【题型】填空题　【知识点】解析几何　【难度】easy
如图, 在平面直角坐标系中, 已知 $A(-8,0)$, $B(8,0)$, $C(6,9)$, 则 $\triangle ABC$ 重心的坐标是\underline{\hspace{2cm}}。

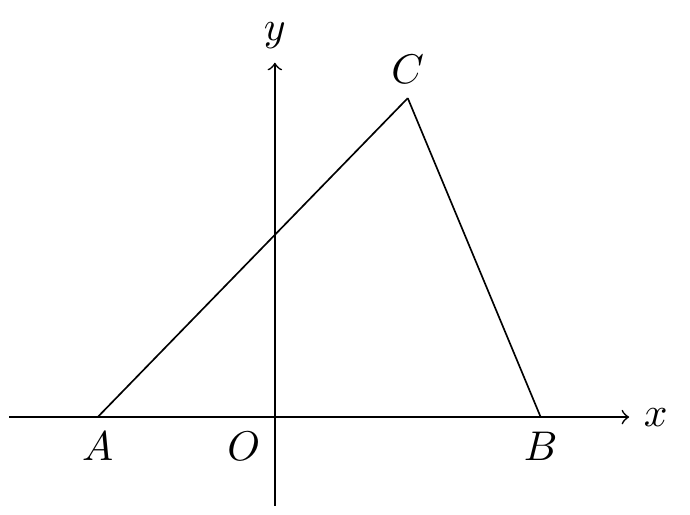
【解答】
解：$\because A(-8,0)$, $B(8,0)$,

$\therefore$ 点 $O$ 是 $AB$ 的中点,

连接 $OC$, 作中线 $AH$ 交 $OC$ 于 $G$, 则点 $G$ 是 $\triangle ABC$ 的重心,

$\therefore OG = \frac{1}{3} OC$,

作 $GE \perp AB$ 于 $E$, $CF \perp AB$ 于 $F$, 则 $GE // CF$,

$\frac{OE}{OF} = \frac{GE}{CF} = \frac{OG}{OC} = \frac{1}{3}$,

$\because C(6,9)$,

$\therefore OF = 6$, $CF = 9$,

$\frac{OE}{6} = \frac{GE}{9} = \frac{1}{3}$,

$\therefore OE = 2$, $GE = 3$,

$\therefore \triangle ABC$ 重心的坐标是 $(2, 3)$。